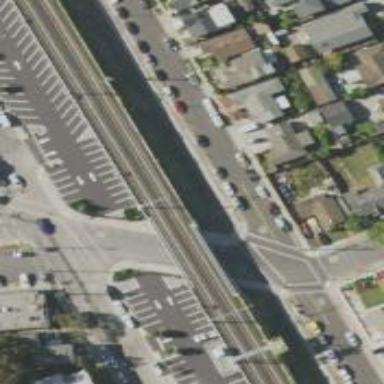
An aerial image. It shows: Bridge over railway line.